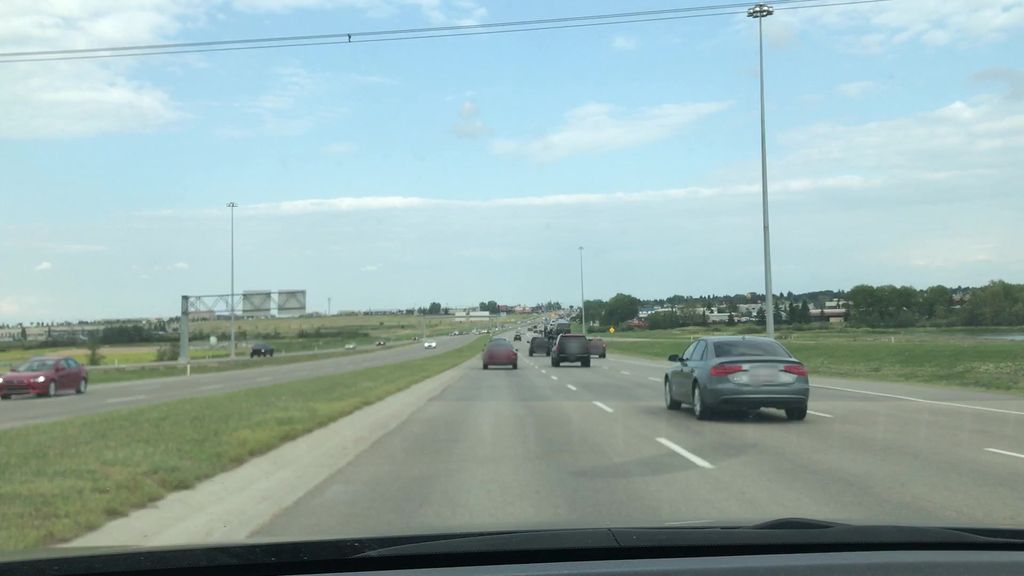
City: edmonton